Field crop: maize
Growth stage: 2
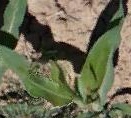
Species: maize